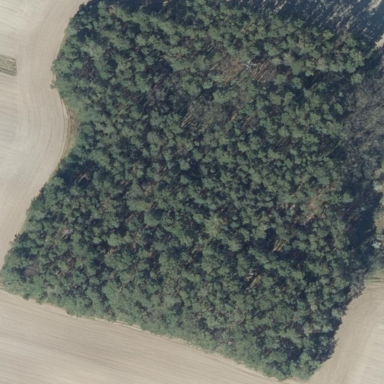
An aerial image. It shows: Forest area.